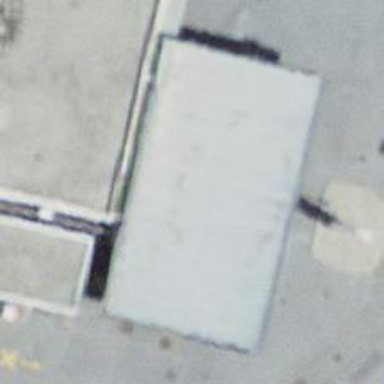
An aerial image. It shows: Kiosk near fuel station.